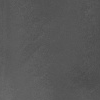
Atmospheric dust classification: dusty